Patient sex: F
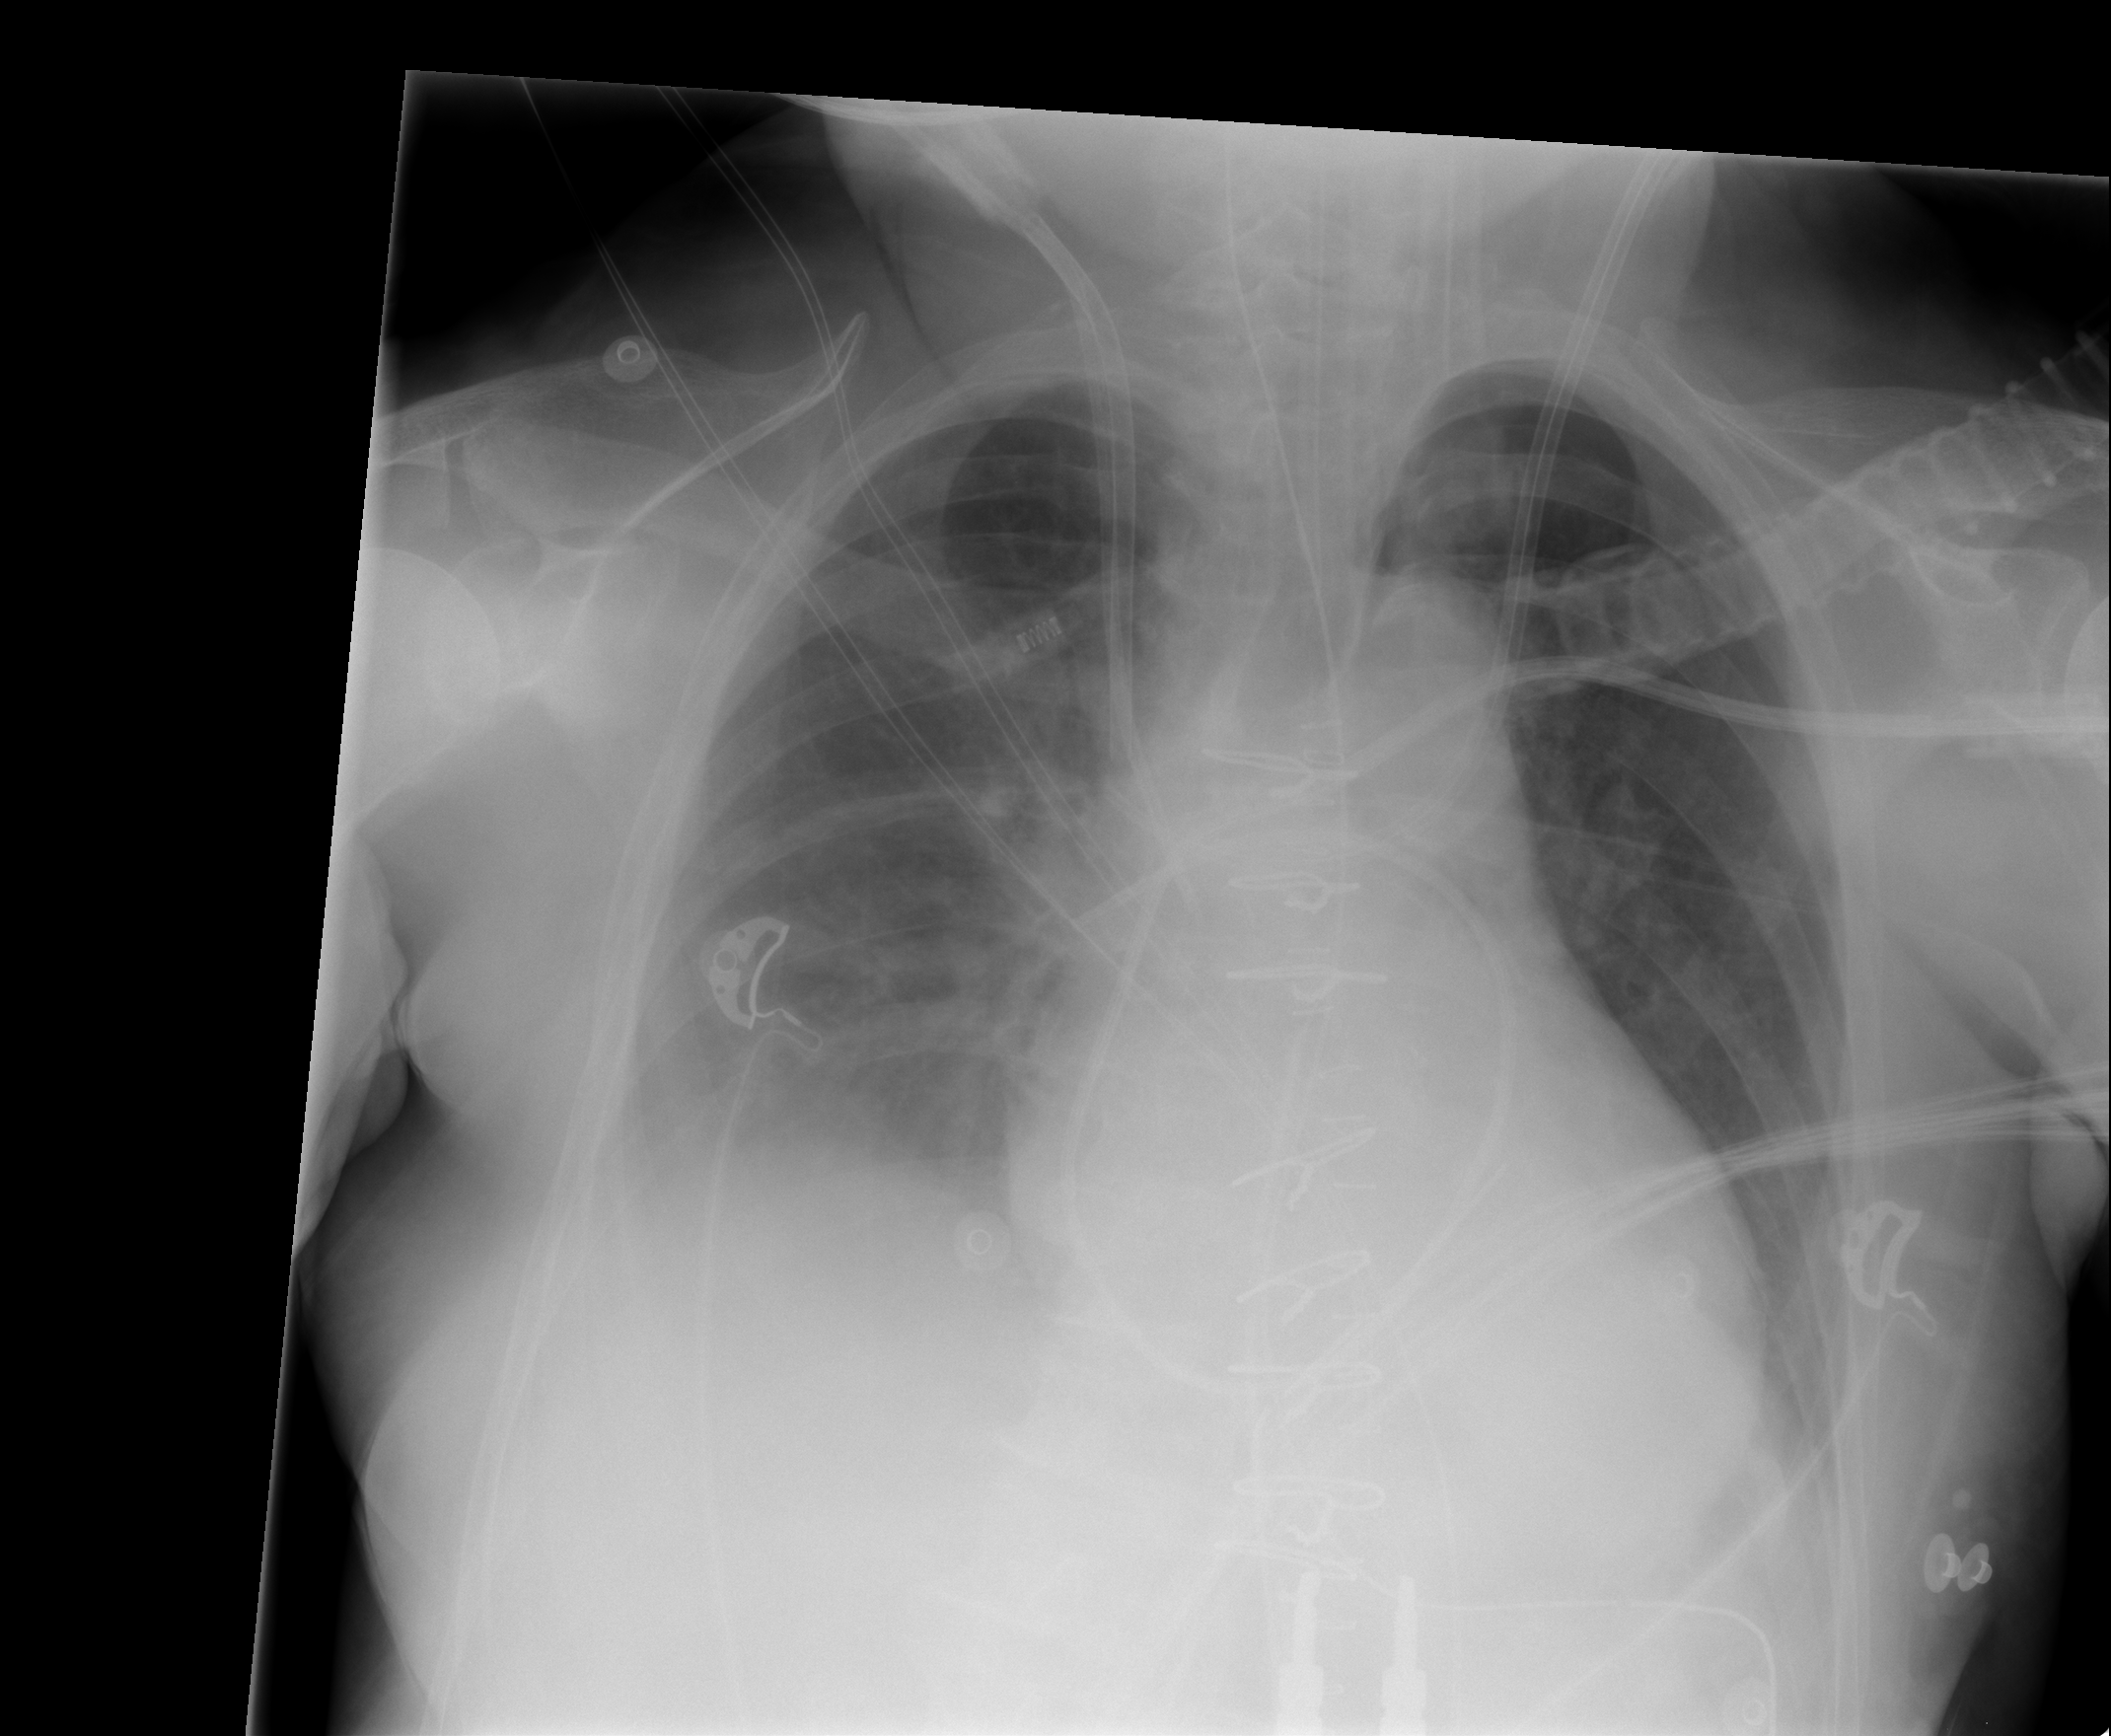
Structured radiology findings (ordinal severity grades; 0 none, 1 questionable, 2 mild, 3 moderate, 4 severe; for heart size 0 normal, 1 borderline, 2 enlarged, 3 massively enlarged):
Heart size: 2
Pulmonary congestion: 1
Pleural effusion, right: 2
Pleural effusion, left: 0
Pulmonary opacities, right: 0
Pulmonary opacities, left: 0
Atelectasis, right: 2
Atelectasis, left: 0